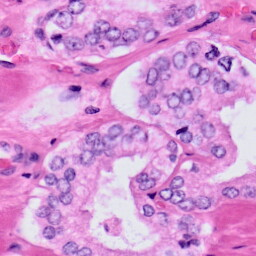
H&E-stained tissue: Prostate